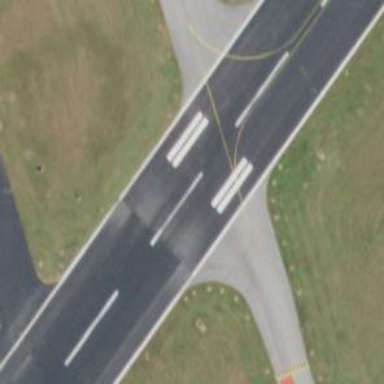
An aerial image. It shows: View of taxiway at the airport.